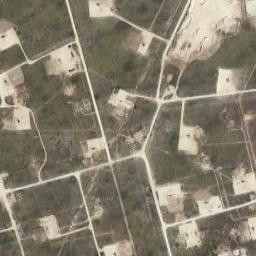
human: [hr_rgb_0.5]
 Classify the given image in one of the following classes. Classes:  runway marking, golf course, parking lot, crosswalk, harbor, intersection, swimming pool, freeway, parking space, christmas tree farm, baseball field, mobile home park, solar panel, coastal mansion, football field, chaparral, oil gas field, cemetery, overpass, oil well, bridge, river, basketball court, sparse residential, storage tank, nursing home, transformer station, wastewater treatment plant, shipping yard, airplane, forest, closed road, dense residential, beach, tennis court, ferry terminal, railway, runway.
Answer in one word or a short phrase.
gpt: oil gas field